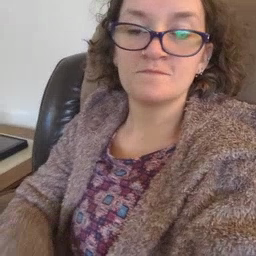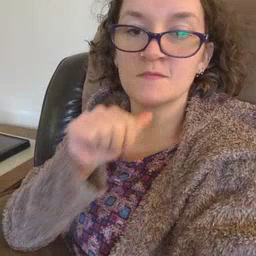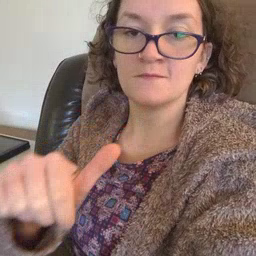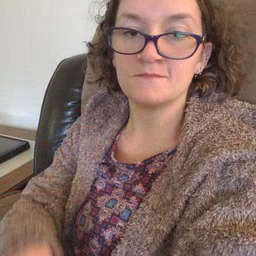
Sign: not